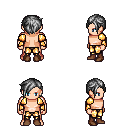
a pixel art fantasy rpg character, male body template, human, light skin, gold arm armor, gold greaves, gray pixie cut hairstyle, brown shoes, four views (front, back, left, right), 2x2 character sprite sheet, small pixel art, hard edges, no anti-aliasing